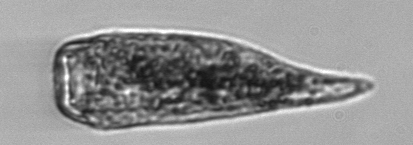
Label: Strombidium_conicum